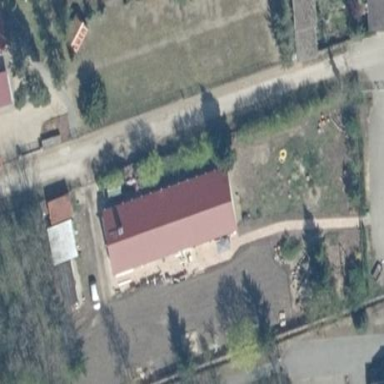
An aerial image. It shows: Kindergarten building.